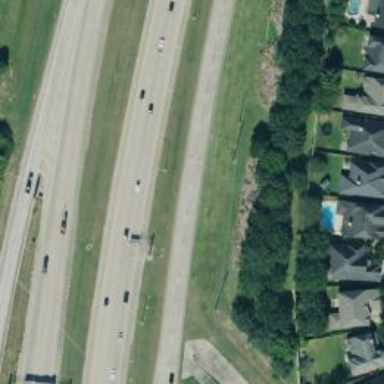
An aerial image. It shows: Tertiary road with frontage road.